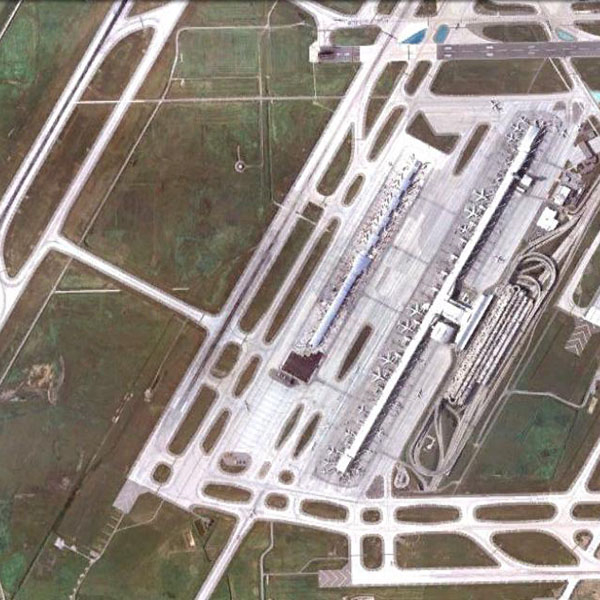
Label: Airport